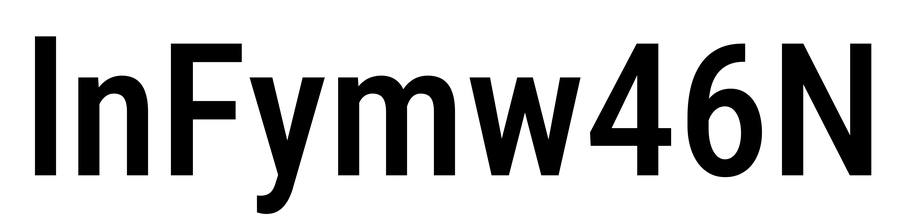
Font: Roboto_Condensed_Medium